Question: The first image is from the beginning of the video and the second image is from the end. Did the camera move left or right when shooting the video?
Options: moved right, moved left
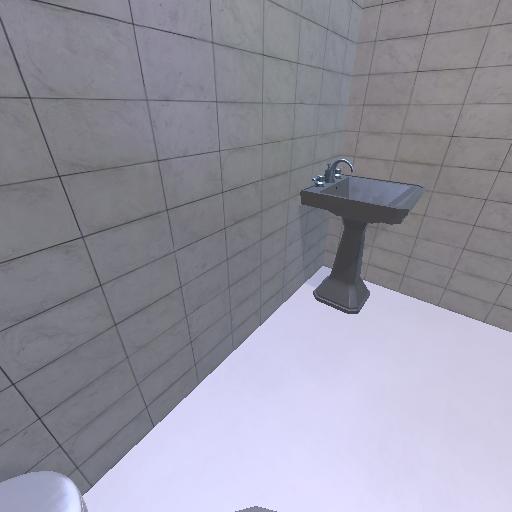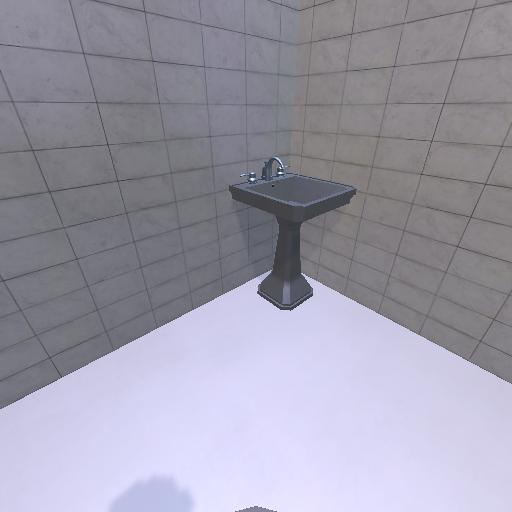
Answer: moved right